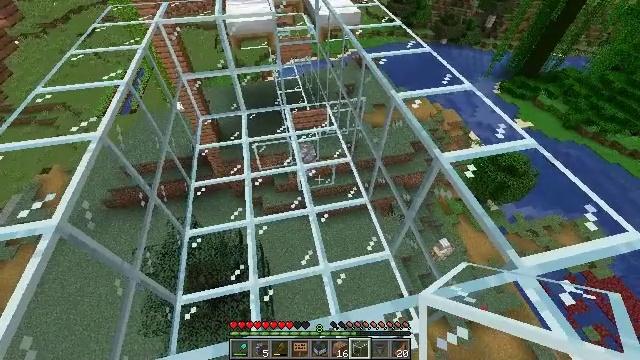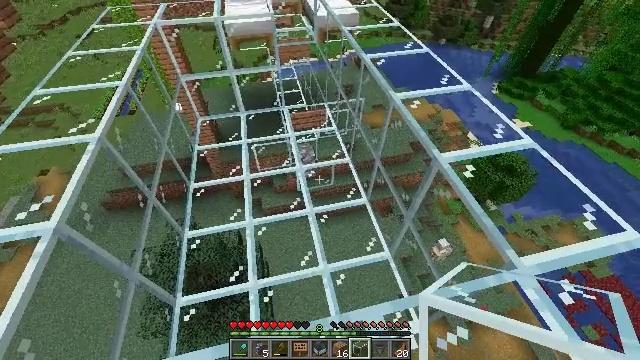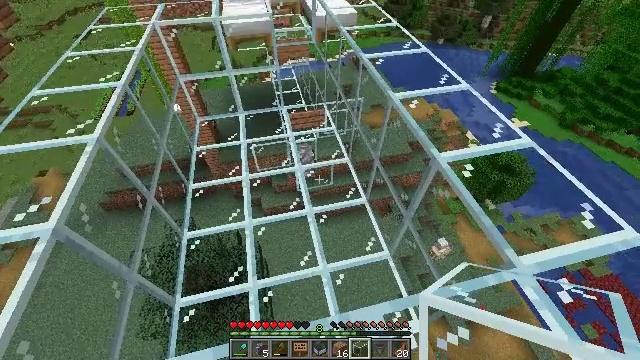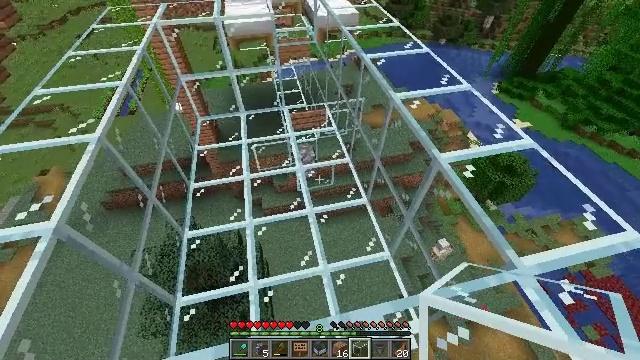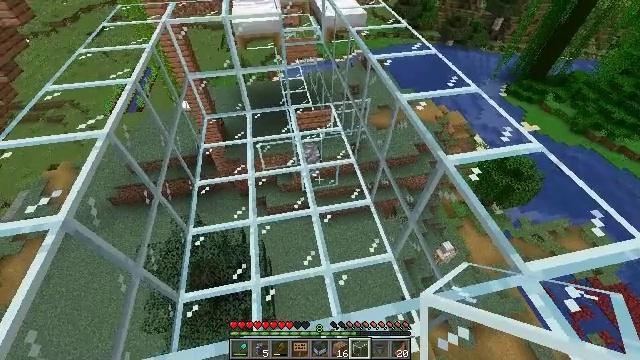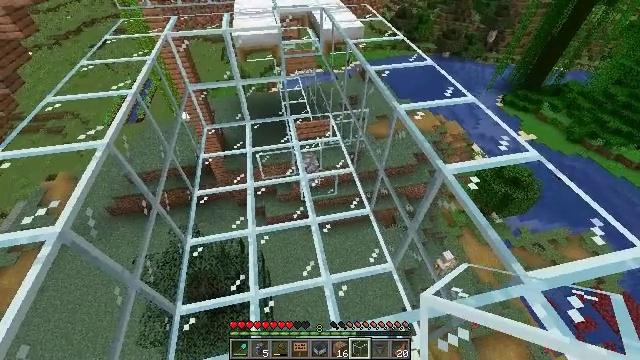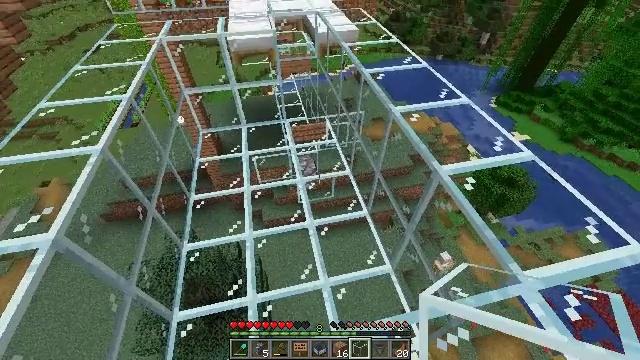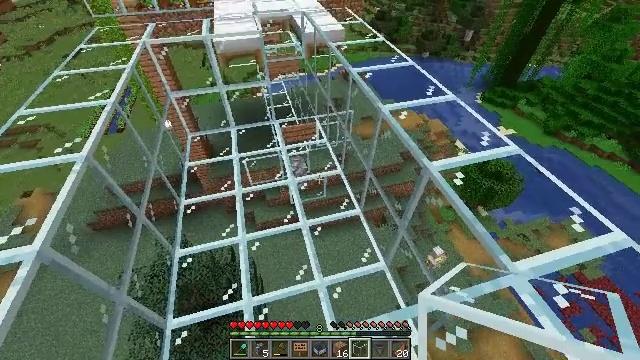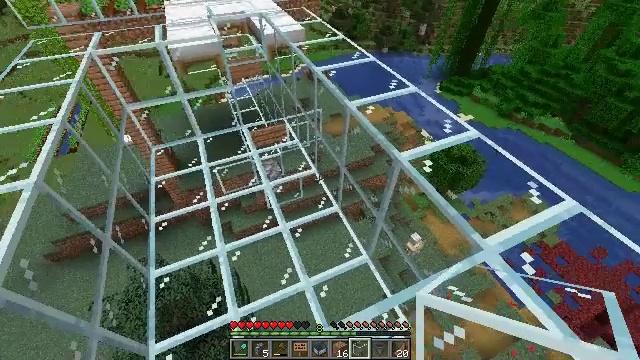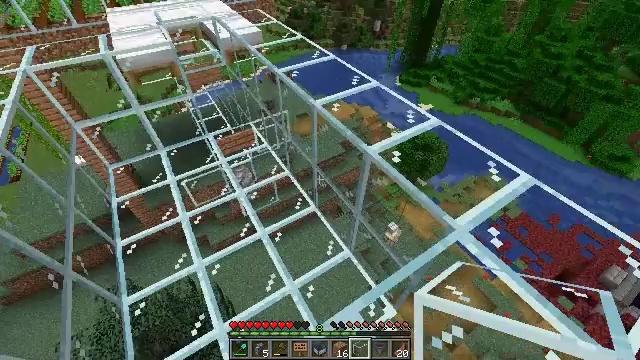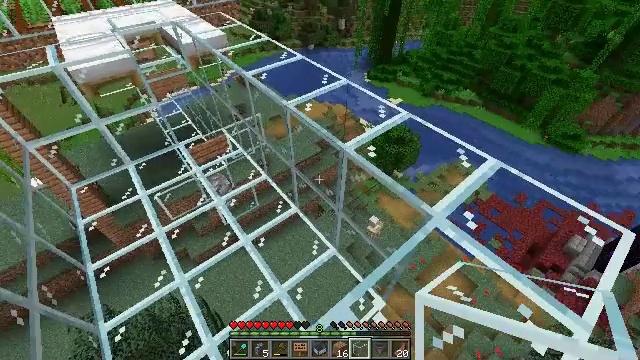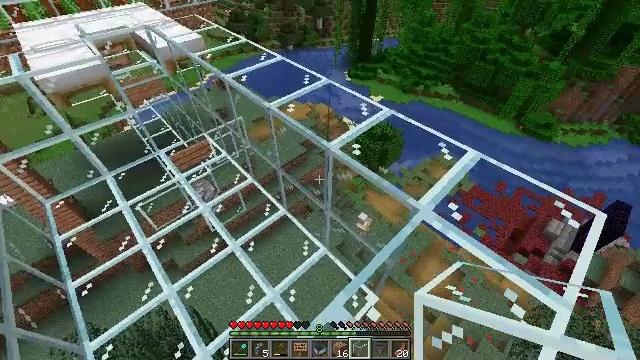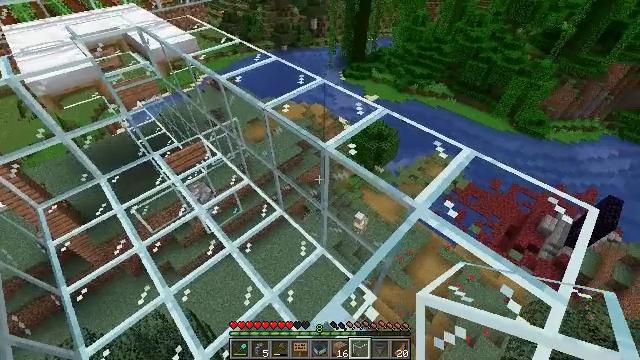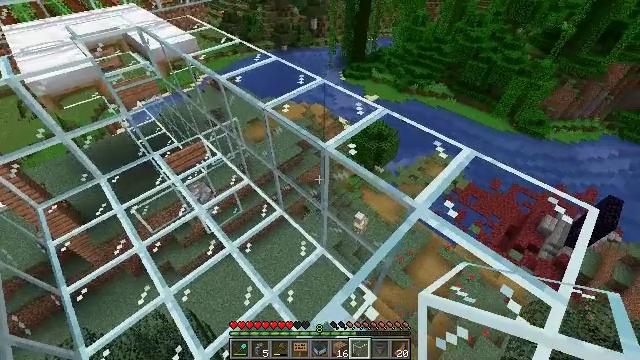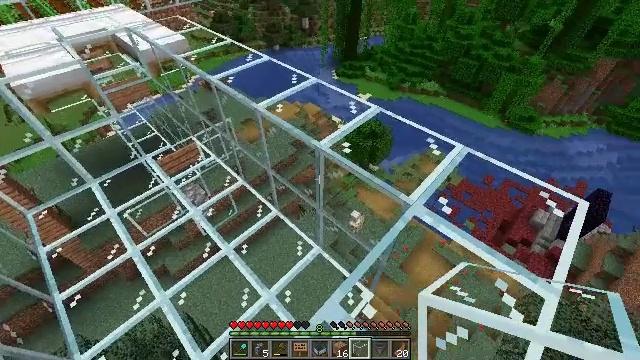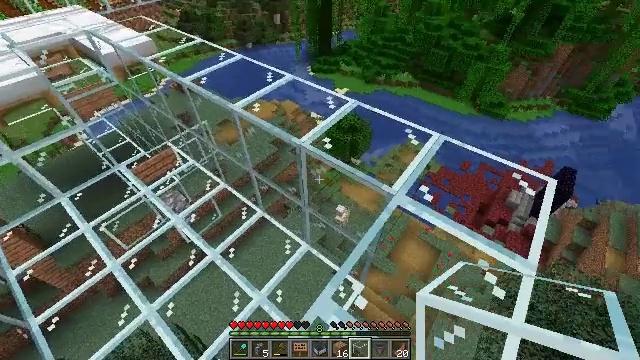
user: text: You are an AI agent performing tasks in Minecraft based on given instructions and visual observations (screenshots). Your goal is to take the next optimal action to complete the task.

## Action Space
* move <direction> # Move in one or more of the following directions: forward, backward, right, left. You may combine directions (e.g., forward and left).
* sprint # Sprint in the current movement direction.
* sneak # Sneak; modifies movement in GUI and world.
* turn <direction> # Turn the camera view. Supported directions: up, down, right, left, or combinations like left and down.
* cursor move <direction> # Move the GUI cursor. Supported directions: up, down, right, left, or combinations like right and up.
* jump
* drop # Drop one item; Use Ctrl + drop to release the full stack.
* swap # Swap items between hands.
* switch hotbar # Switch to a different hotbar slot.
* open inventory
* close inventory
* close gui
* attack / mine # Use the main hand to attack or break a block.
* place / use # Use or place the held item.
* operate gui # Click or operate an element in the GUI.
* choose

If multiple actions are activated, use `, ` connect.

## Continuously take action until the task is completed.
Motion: motion action
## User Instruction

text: Break the jungle planks to recycle them.
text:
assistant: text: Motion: no_op
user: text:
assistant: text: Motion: no_op
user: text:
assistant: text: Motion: no_op
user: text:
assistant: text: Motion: turn left
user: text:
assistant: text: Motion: turn up
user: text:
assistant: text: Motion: turn right
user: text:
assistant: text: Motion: turn right
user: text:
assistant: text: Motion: turn right
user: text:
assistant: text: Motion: turn right
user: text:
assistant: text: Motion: turn right
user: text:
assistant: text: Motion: turn right
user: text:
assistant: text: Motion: turn right
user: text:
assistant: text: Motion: no_op
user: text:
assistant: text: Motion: turn right
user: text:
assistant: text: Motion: turn right
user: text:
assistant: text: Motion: turn right and down
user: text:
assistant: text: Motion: turn right and down
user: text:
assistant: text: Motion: turn right
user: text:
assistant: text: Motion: turn right
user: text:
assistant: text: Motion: turn right
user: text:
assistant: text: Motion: turn right
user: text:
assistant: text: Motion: no_op
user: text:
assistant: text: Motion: turn right
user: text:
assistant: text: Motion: turn right
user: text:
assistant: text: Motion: turn right
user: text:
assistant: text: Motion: turn right and down
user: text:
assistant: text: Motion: turn right and down
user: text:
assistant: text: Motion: turn right and down
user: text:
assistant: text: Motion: no_op
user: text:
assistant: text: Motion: no_op